Question: I've read a lot of questions about this problem, but none of those could solve it perfectly: the cell won't be clickable at its full height.

As shown in the picture, I made a headline for my webpage using the '<table>' tag and colored the clickable content into blue, while the whole table is orange.
The HTML code is:
'''
<table class="visible" id="menu" align="center">
<tr>
<td><a href="#"><p>Home</p></a></td>
...
</tr>
</table>
'''
And the CSS code is:
'''
#menu a {
display: block;
text-decoration: none;
}
'''
Unfortunately, as you can see, not the whole cell is blue, therefore not the whole cell is clickable. Could anyone tell me a perfect solution for this (possibly without using JavaScript)?
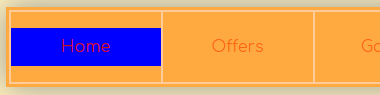
Answer: Try 'display: flex' and 'justify-content: center' instead of 'display: block'.
'''
a {
background: lightblue;
display: flex;
justify-content: center;
text-decoration: none;
}
'''
'''
<table align="center" border="1">
<tr>
<td><a href="#"><p>Home</p></a></td>
</tr>
</table>
'''